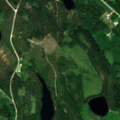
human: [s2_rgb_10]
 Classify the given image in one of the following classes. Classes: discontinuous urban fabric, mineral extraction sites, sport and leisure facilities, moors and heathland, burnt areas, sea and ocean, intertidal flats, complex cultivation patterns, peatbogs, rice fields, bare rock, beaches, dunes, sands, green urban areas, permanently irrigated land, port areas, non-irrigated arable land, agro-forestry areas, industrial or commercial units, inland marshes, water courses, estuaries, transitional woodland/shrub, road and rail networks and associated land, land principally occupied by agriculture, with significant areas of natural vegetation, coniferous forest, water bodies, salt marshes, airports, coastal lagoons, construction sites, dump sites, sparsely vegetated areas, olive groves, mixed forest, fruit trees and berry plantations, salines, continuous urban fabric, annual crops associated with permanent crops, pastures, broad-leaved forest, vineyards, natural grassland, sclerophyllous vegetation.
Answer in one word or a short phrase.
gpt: broad-leaved forest, coniferous forest, mixed forest, transitional woodland/shrub